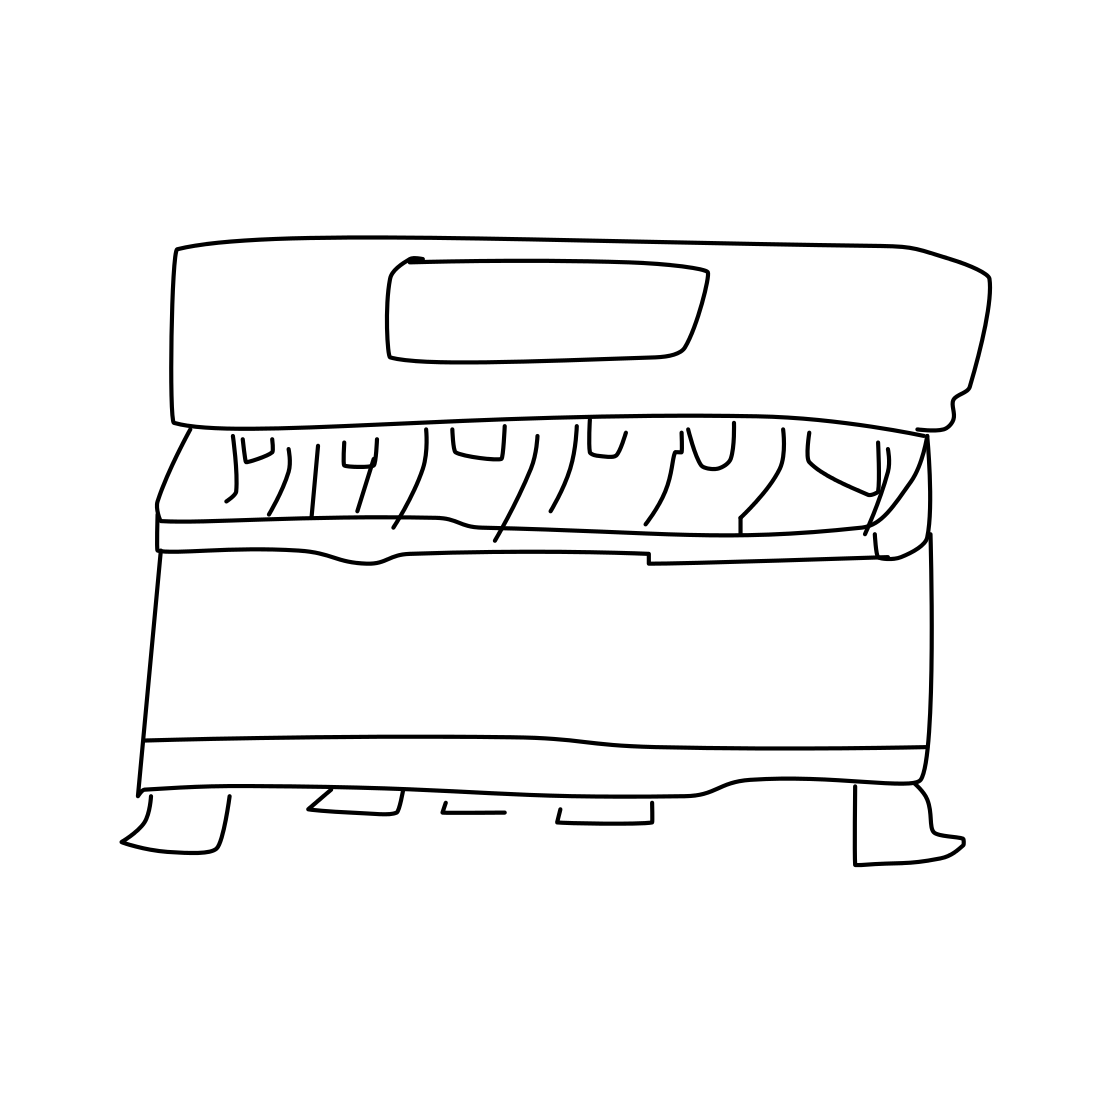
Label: piano